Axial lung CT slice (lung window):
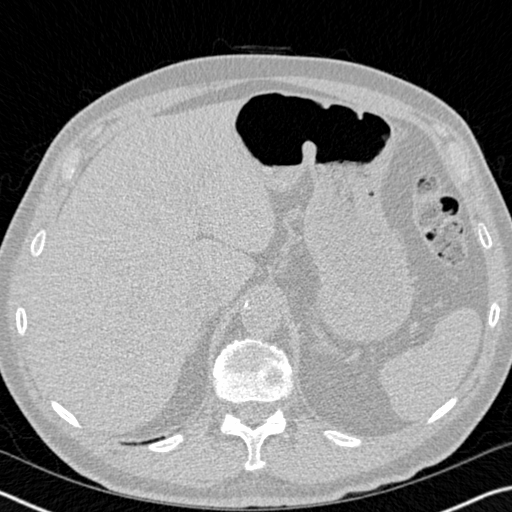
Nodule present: no